Interaction volume radius: 5 \u00c5
Interaction volume height: 35 \u00c5
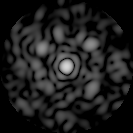
Disorder parameter: 0.6975